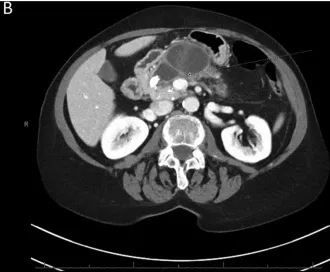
CT abdomen showing multiple cystic lesions within the pancreas. Downstream, again seen is a large 1.7 cm pancreatic duct calculus (B). The head and uncinate process of pancreas demonstrate multiple scattered punctate calcifications.
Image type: radiology (ct)